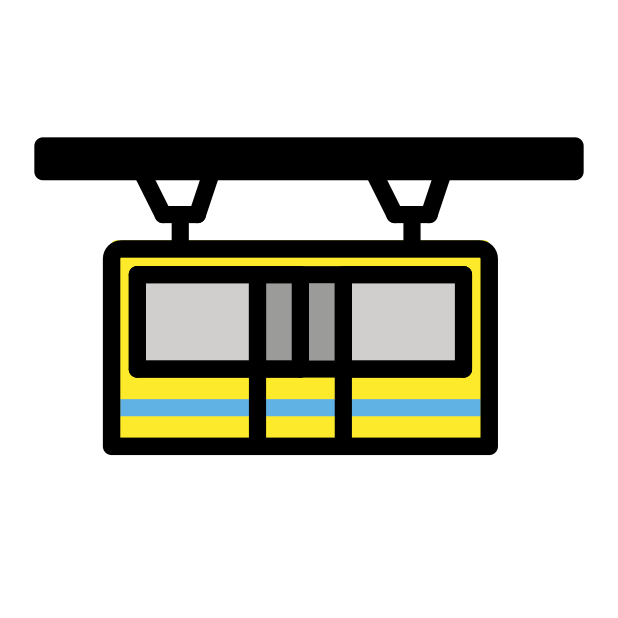
suspension railway